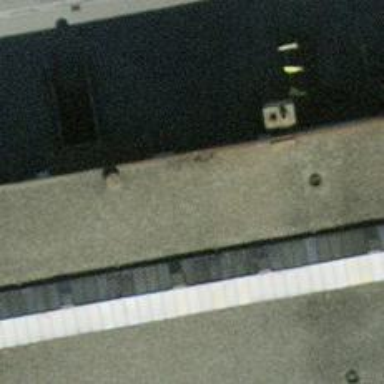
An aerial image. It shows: Shop that sells tires.